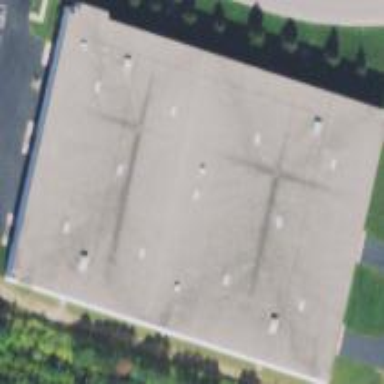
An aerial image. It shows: Warehouse building.